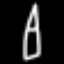
Label: pencil